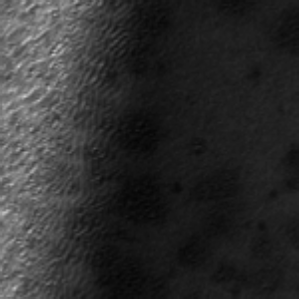
Label: frost